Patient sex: F
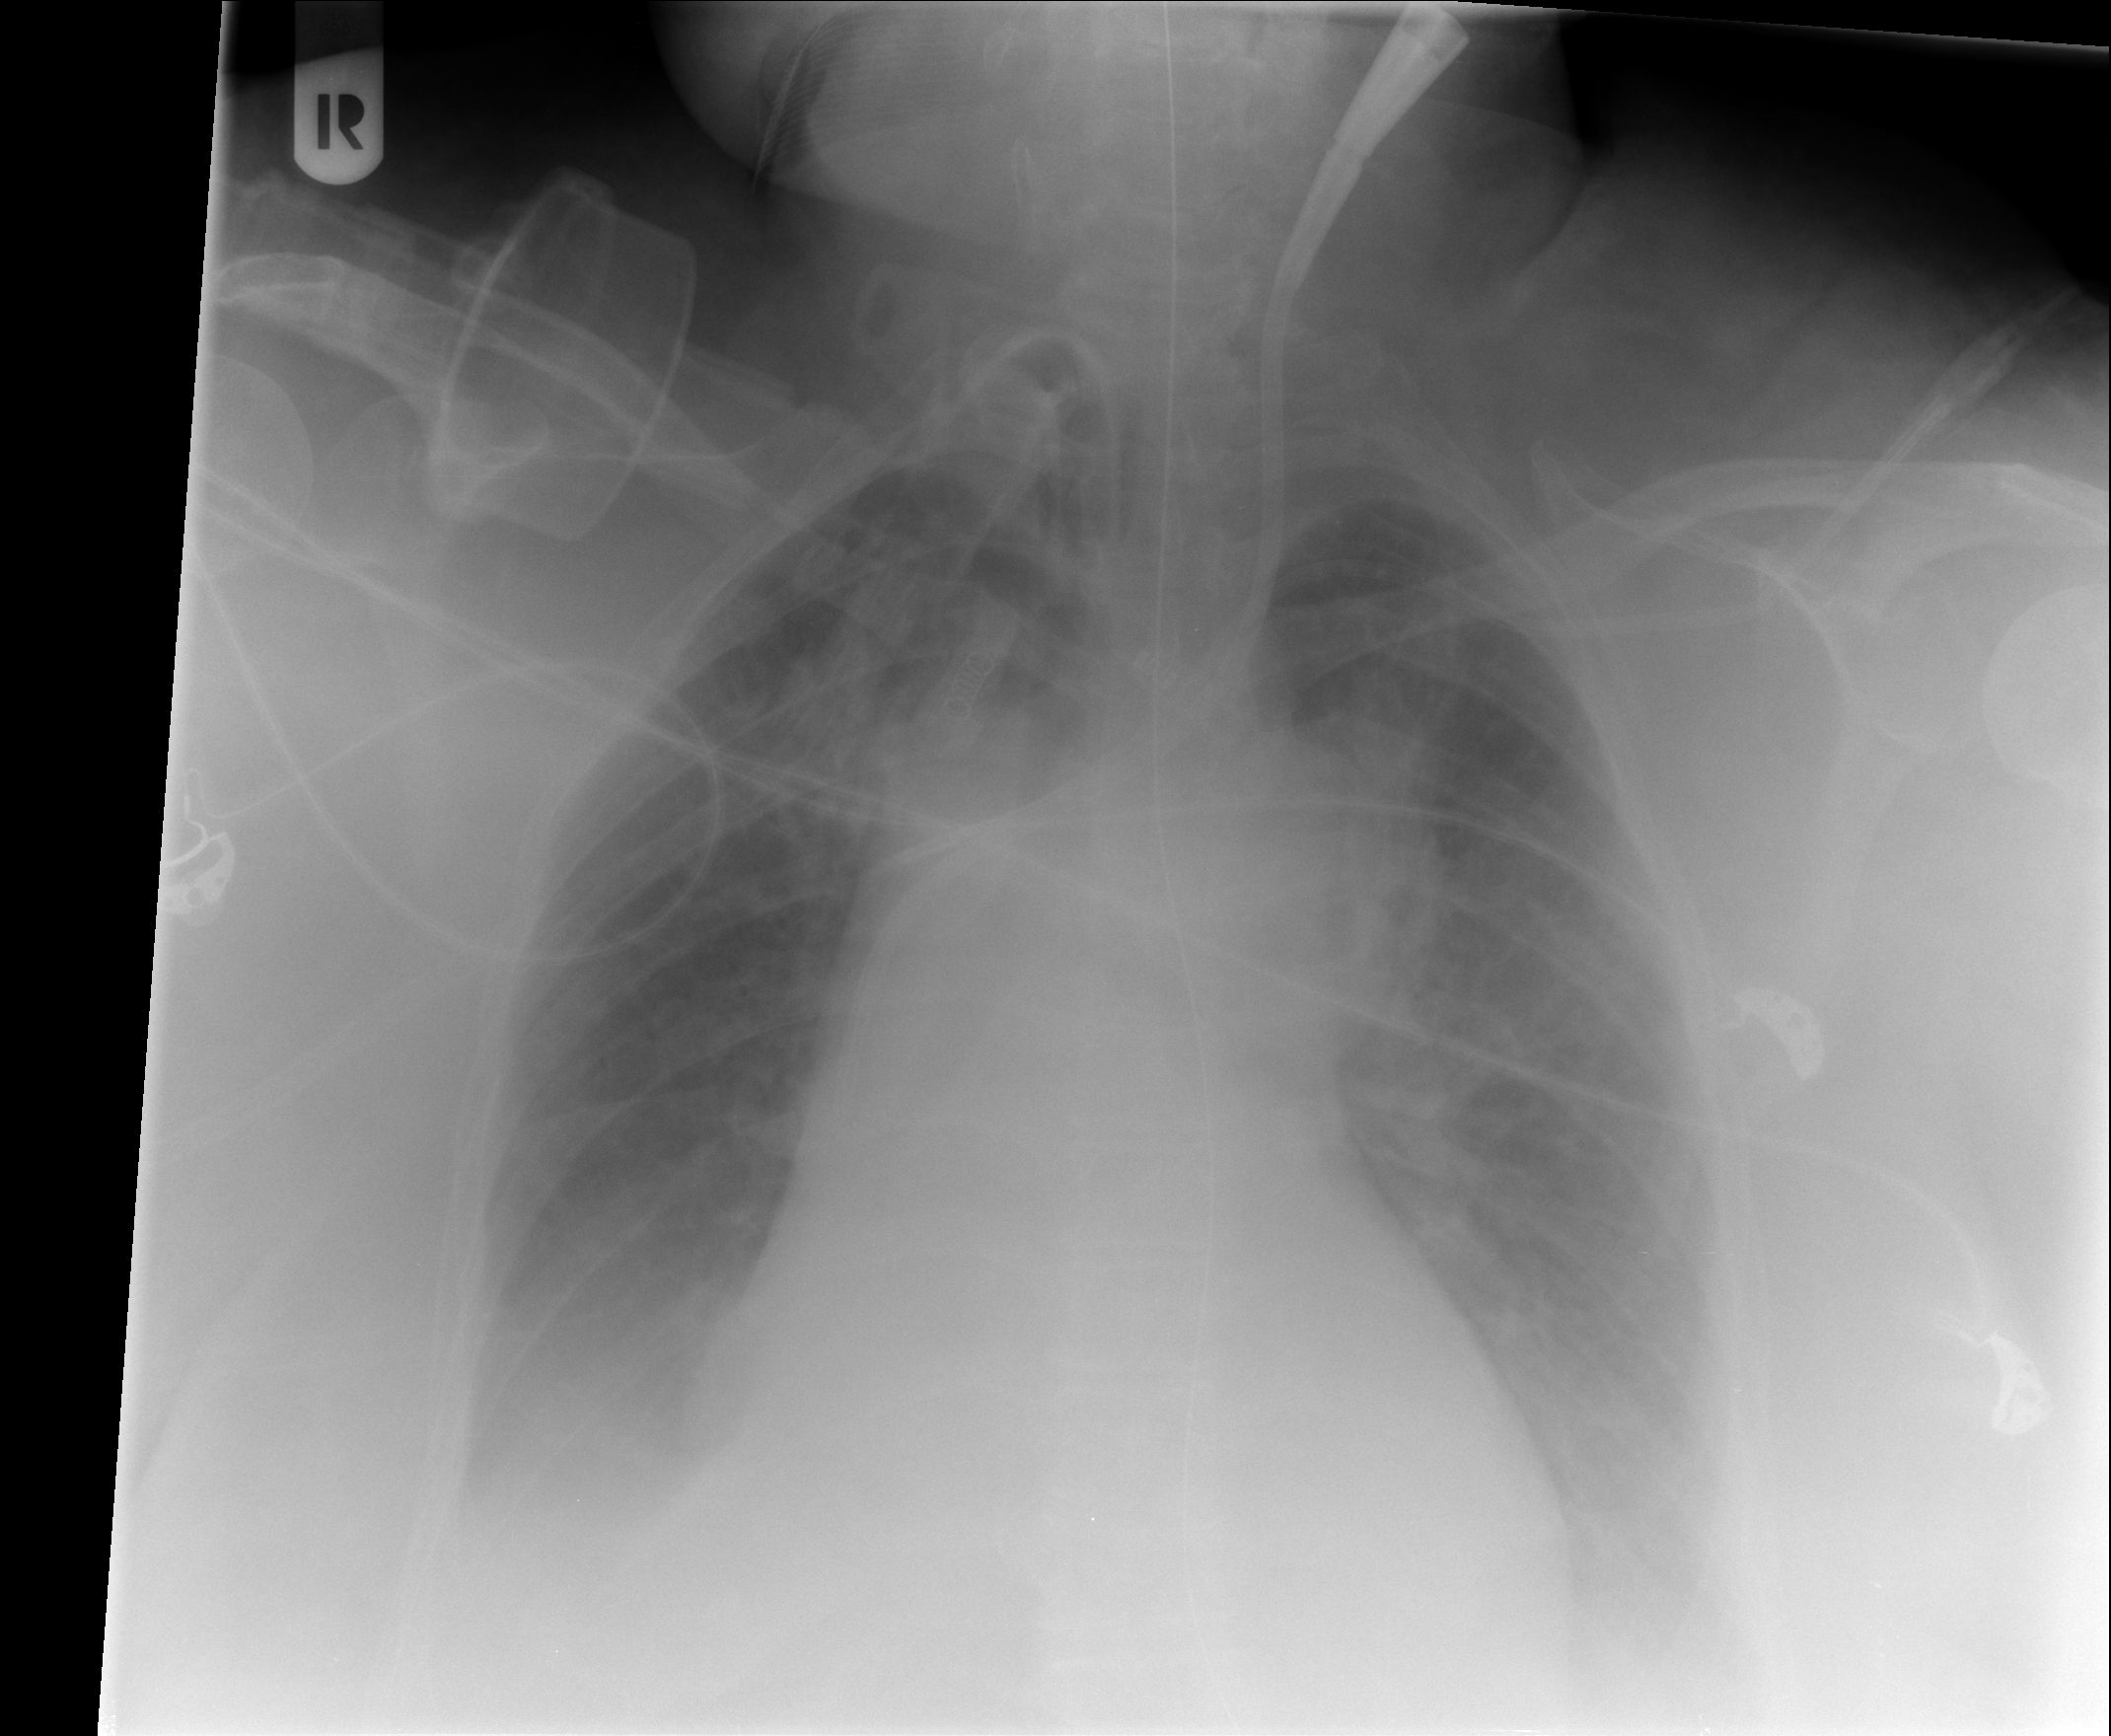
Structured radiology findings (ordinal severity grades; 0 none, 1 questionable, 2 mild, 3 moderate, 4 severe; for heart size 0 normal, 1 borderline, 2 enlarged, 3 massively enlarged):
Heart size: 2
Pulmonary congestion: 2
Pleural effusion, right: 2
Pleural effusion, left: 1
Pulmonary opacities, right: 0
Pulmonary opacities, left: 0
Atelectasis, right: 2
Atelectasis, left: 2